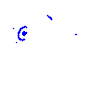
Particle: kaon